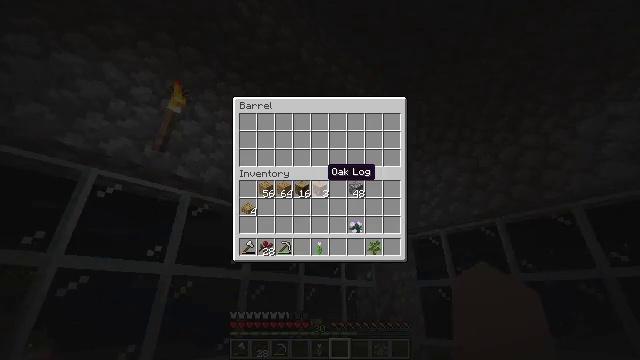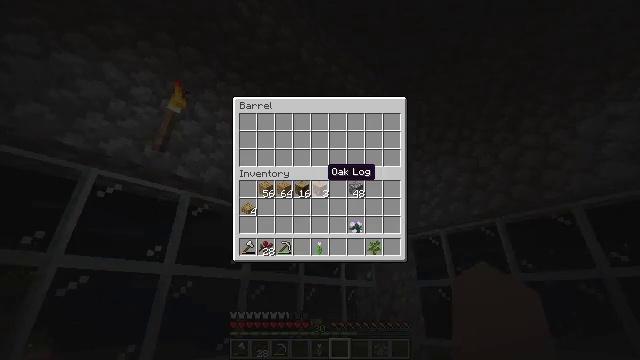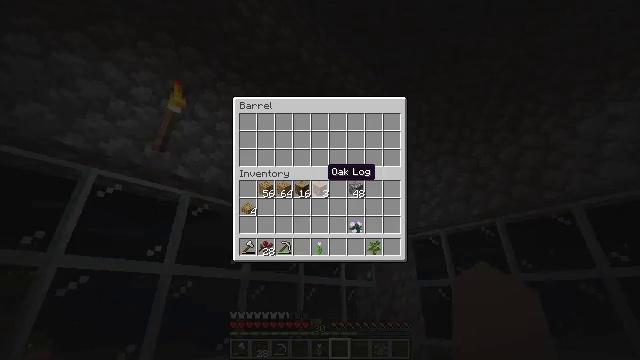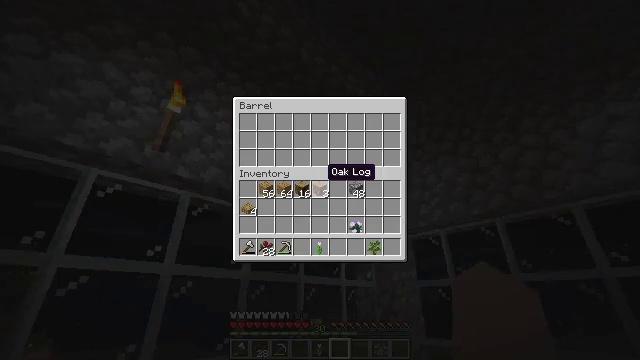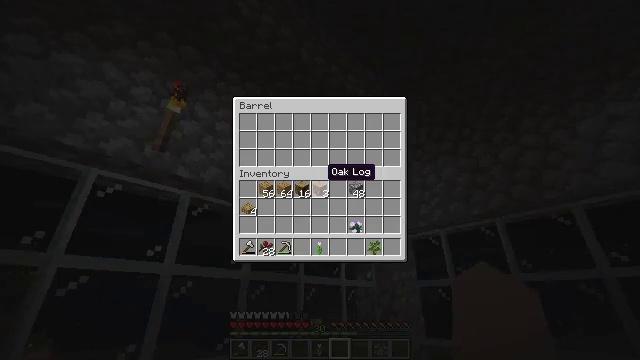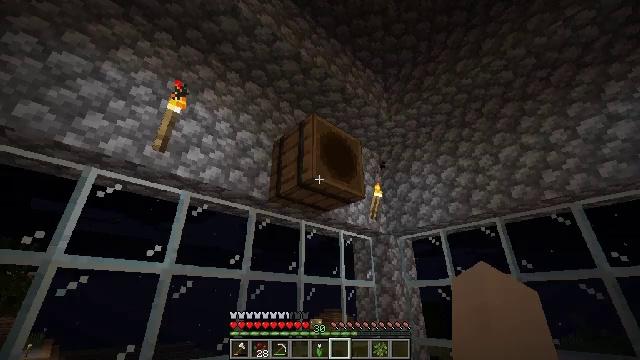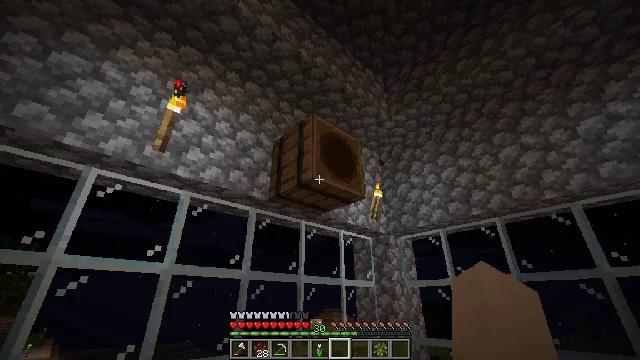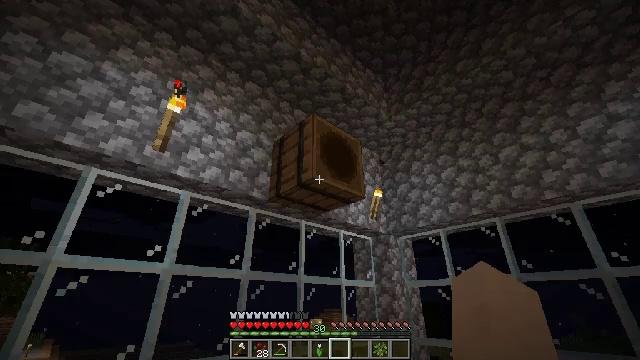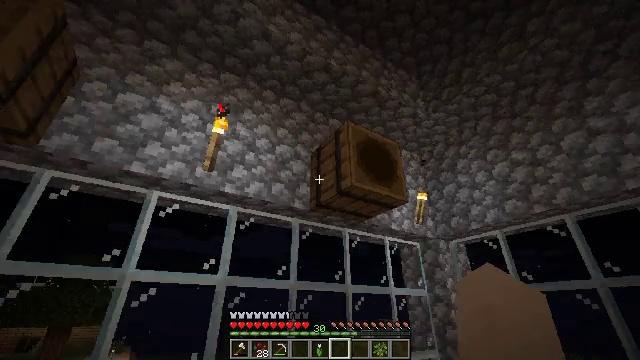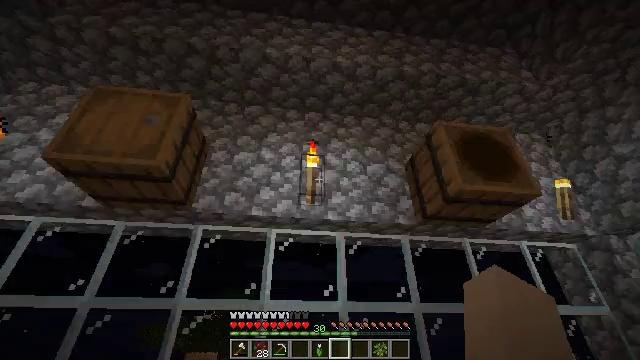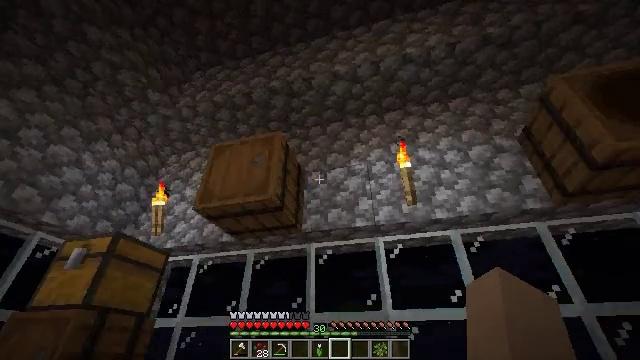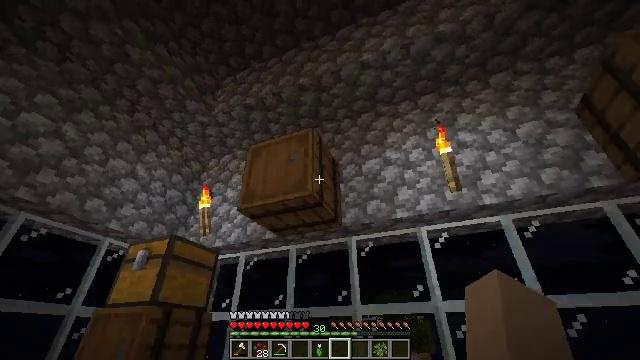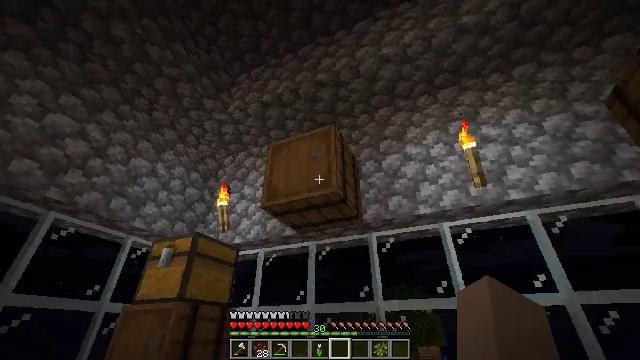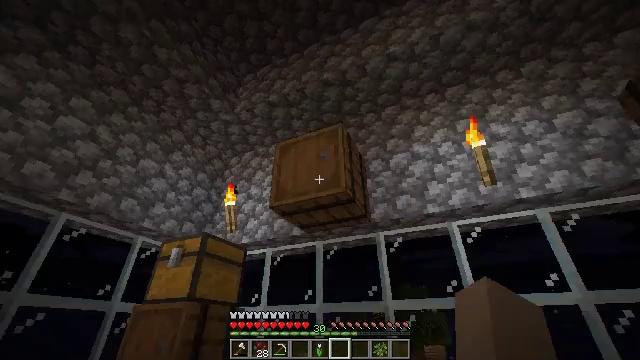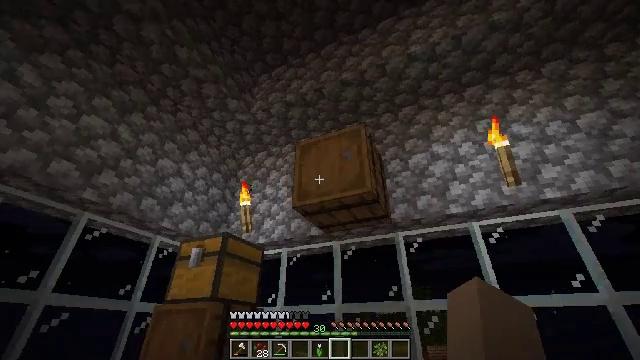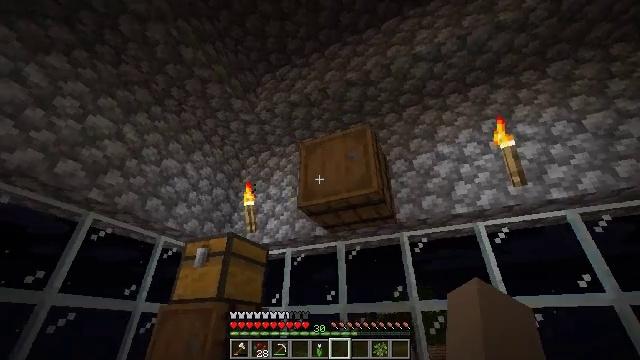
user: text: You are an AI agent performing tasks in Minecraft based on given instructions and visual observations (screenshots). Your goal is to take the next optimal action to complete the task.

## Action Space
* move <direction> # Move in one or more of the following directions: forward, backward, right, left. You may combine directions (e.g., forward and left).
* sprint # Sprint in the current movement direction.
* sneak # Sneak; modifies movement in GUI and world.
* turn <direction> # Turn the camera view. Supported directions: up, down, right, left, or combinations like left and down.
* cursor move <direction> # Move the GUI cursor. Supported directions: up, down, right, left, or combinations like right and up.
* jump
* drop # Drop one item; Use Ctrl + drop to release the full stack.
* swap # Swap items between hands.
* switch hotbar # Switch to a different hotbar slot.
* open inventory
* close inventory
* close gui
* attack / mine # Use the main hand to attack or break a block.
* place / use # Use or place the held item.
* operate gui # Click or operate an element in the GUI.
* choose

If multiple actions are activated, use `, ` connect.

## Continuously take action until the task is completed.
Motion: motion action
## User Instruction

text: Break the barrel to collect it.
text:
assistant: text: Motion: operate gui
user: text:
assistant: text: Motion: operate gui
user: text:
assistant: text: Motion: operate gui
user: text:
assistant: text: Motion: operate gui
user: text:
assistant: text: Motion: operate gui
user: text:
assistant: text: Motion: attack / mine, close gui
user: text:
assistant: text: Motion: attack / mine, open inventory
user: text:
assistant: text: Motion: turn left and up, attack / mine
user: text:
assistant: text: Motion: turn left and up, attack / mine
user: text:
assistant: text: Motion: move left, turn left and up, attack / mine
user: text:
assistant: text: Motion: move left, turn left and down, attack / mine
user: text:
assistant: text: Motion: move left, turn left and down, attack / mine
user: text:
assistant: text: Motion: move left, attack / mine
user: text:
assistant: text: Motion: move left, attack / mine
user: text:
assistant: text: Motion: attack / mine
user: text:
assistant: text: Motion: attack / mine
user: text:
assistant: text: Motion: attack / mine and use / place
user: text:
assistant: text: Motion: turn right, attack / mine and use / place
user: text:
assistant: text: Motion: turn right, attack / mine and use / place
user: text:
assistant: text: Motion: turn right, attack / mine
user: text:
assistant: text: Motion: attack / mine
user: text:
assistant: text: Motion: operate gui
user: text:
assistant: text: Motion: operate gui
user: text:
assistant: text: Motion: operate gui
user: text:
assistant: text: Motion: operate gui
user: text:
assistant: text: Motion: operate gui
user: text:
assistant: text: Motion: operate gui
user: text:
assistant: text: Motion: operate gui
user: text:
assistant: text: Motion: operate gui, close inventory
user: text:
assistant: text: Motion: attack / mine, close inventory